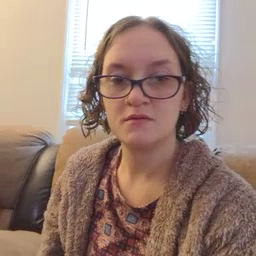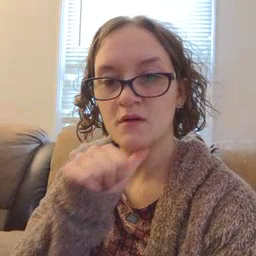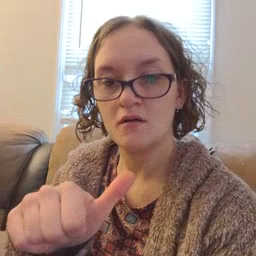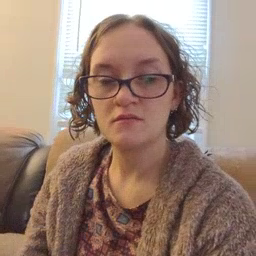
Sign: not